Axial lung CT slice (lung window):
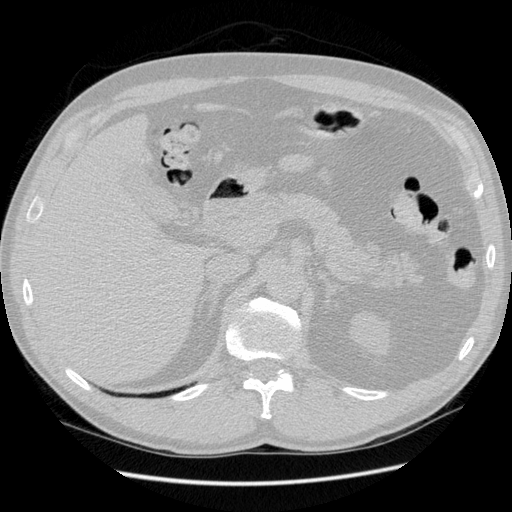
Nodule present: no